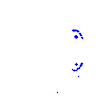
Particle: kaon